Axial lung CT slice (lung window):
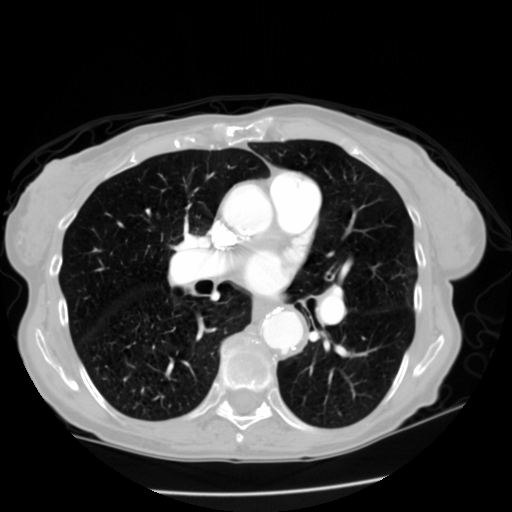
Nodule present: no